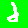
Digit: 2